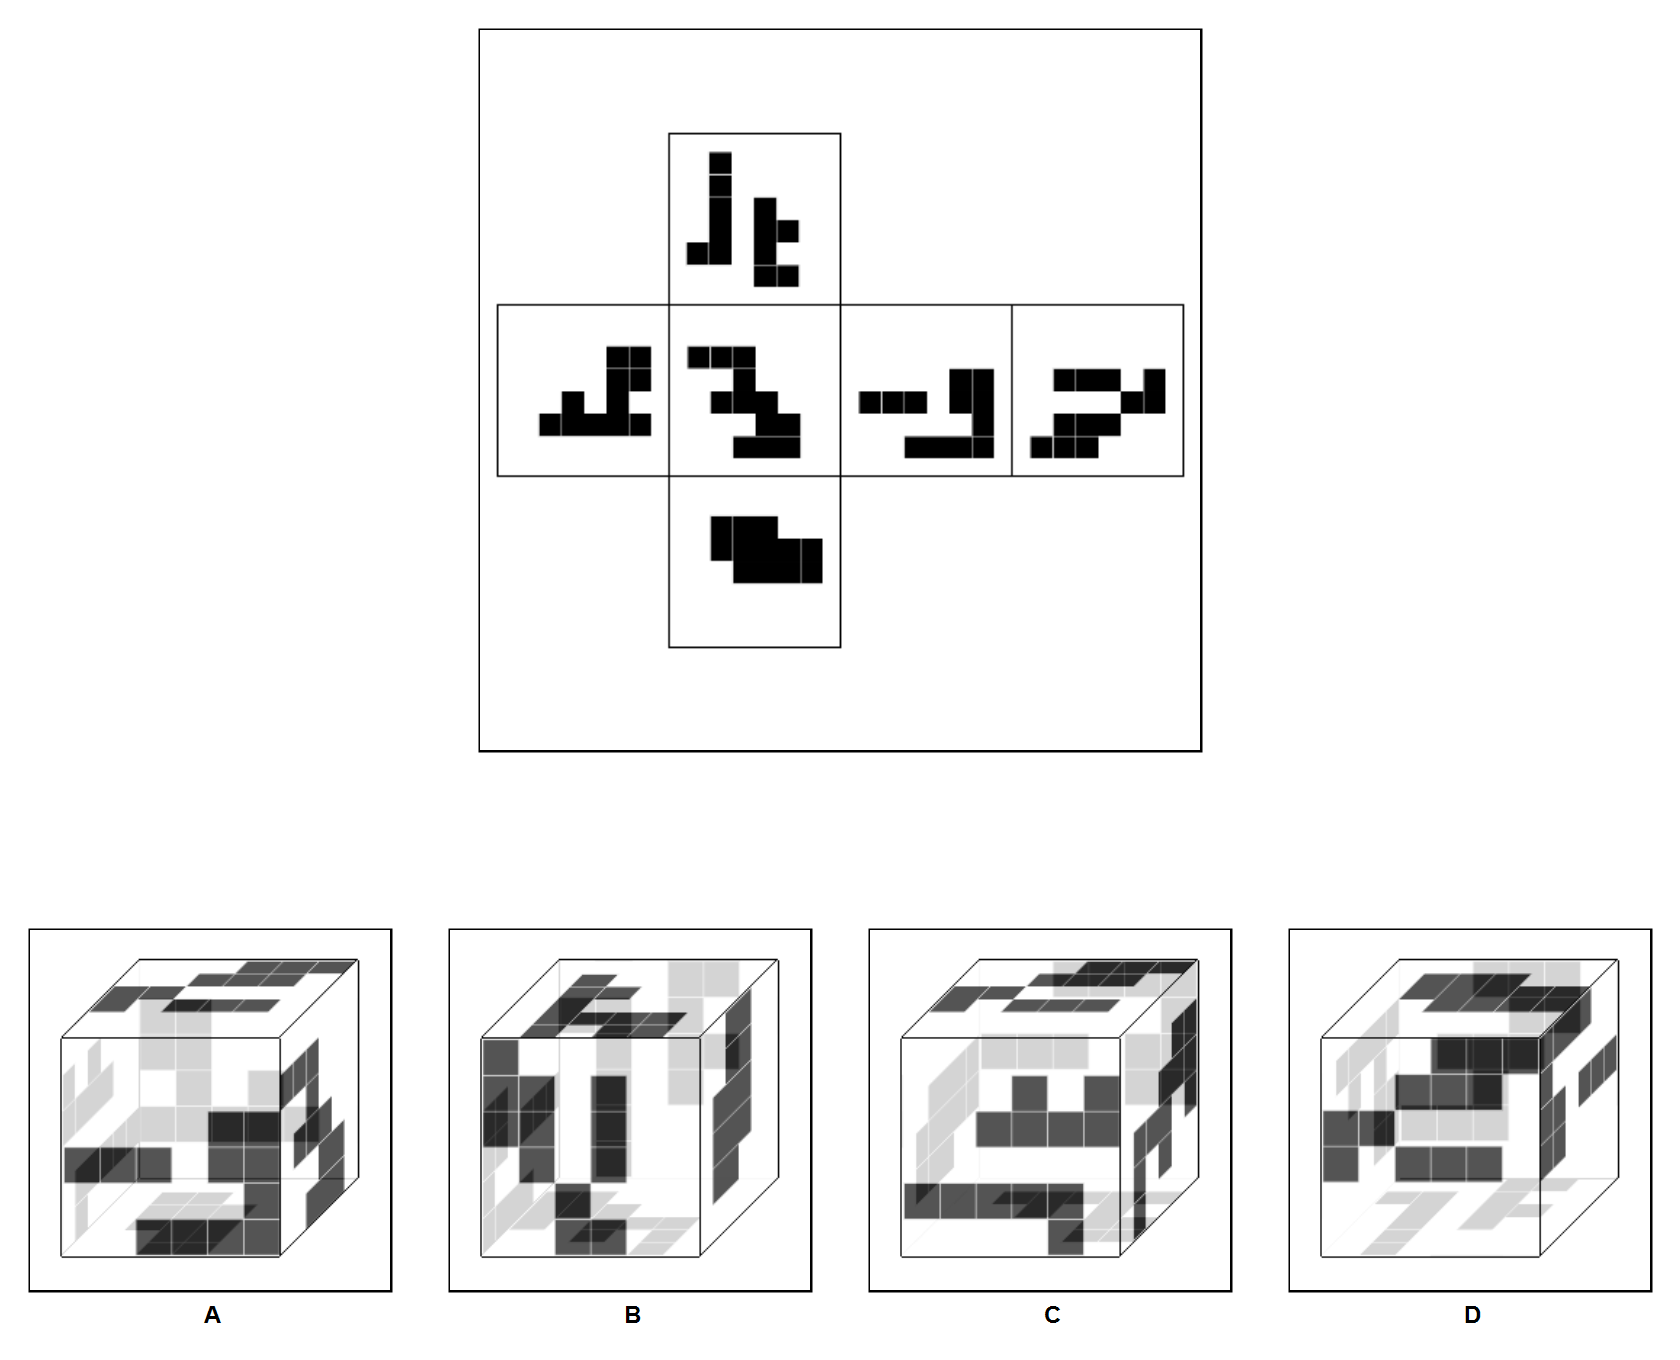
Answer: D